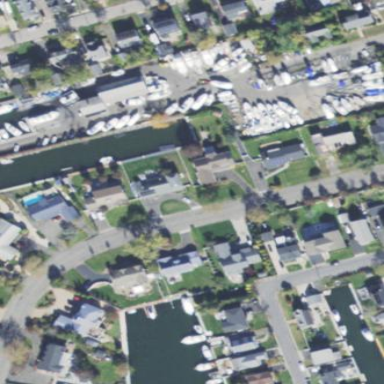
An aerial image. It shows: Boatyard along the waterway.